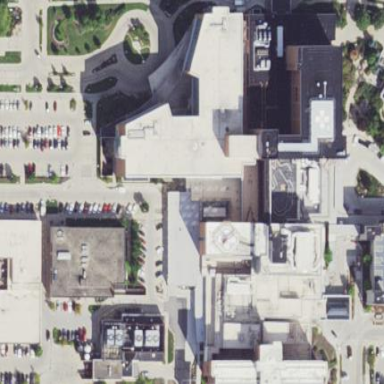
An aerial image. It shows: Hospital building.